Question: Using ggplot to plot proportional area symbols seems to require using 'sqrt()' to achieve true proportionality:
'''
require(ggplot2)
t <- data.frame(x=rep(c(1:5),5), y=rep(c(1:5),each=5), s=round(seq(1,100,length.out=25)))
t
p <- ggplot(data=t, aes(x=x,y=y))
# direct size-to-variable mapping
p + geom_point(aes(size=s), pch=22, fill='#0000FF75', col=NA) +
scale_size(range = c(1, 40)) +
geom_text(data=t, aes(x=x,y=y,label=s),size=3,vjust=1)
# proportional area size-to-variable mapping
p + geom_point(aes(size=sqrt(s)), pch=22, fill='#0000FF75', col=NA) +
scale_size(range = c(1, 40)) +
geom_text(data=t, aes(x=x,y=y,label=s),size=3,vjust=1)
'''

As you can see the labels are rooted when I need them to show the original data. Have tried playing with the scale_size options but nothing works. Anyone know a fix to this, or
is there maybe an obscure setting to achieve proportional area size mapping?
Thanks in advance.
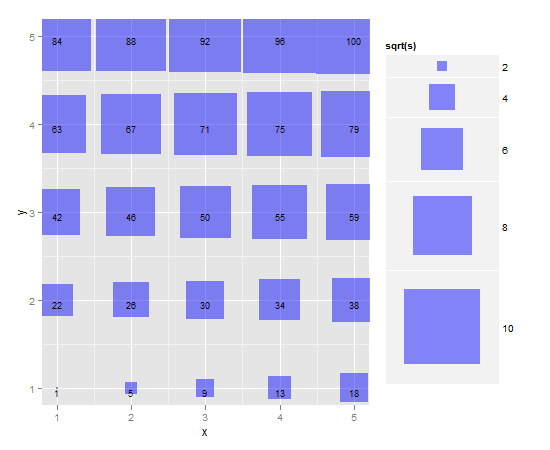
Answer: You can use 'scale_area' instead of 'scale_size':
'''
p + geom_point(aes(size=s), pch=22, fill='#0000FF75', col=NA) +
scale_area(range = c(1, 40)) +
geom_text(data=t, aes(x=x,y=y,label=s),size=3,vjust=1)
'''

---
I agree, it's not entirely obvious, but not that obsure either - there is an example using 'scale_area' in the help for '?scale_size'.